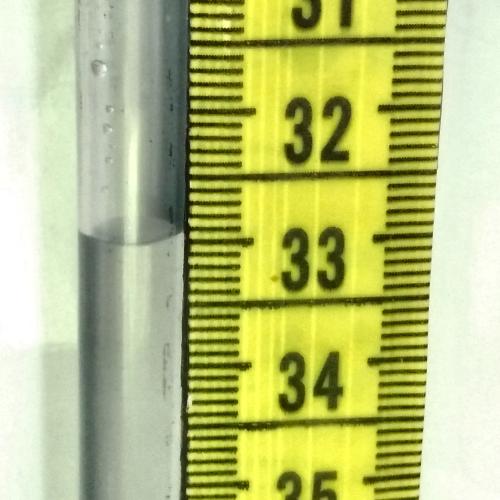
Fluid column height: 33.0 cm